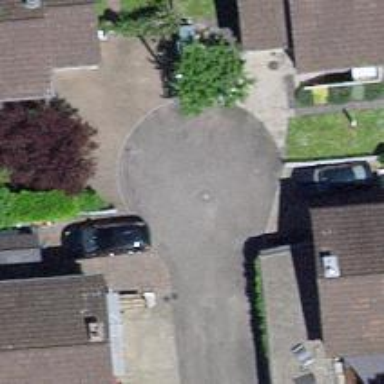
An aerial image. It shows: Turning circle on the road.